Question: I am new in MVC 3. What is the reason to use two web.config files?

What is difference between that 2 web.config files, and what is the purpose of each and its function?
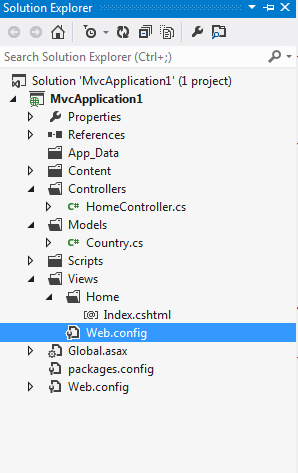
Answer: I'd like to add to this that the Web.Config in the /Views folder is a great (if not the) way to declare namespaces specifically for your views in. In a web application it is very possible almost every view gets a ViewModel (instead of your actual model) passed to it. Declaring the full namespace after @model or having the same @using App.Web.Viewmodels gets tedious. This way, all viewmodels are automatically available and you have to do extra work to get the real models in scope, which should then set of some alarm bells immediatly.
Also, usually an application can get a lot of extension-methods specifically for use in the view (the HTML-helper jumps into mind). It makes sense to define the namespace to this extension class in the /Views/Web.Config. That way you never wonder "Why cant IntelliSense find my @Html.ImageLink() method??!"